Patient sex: M
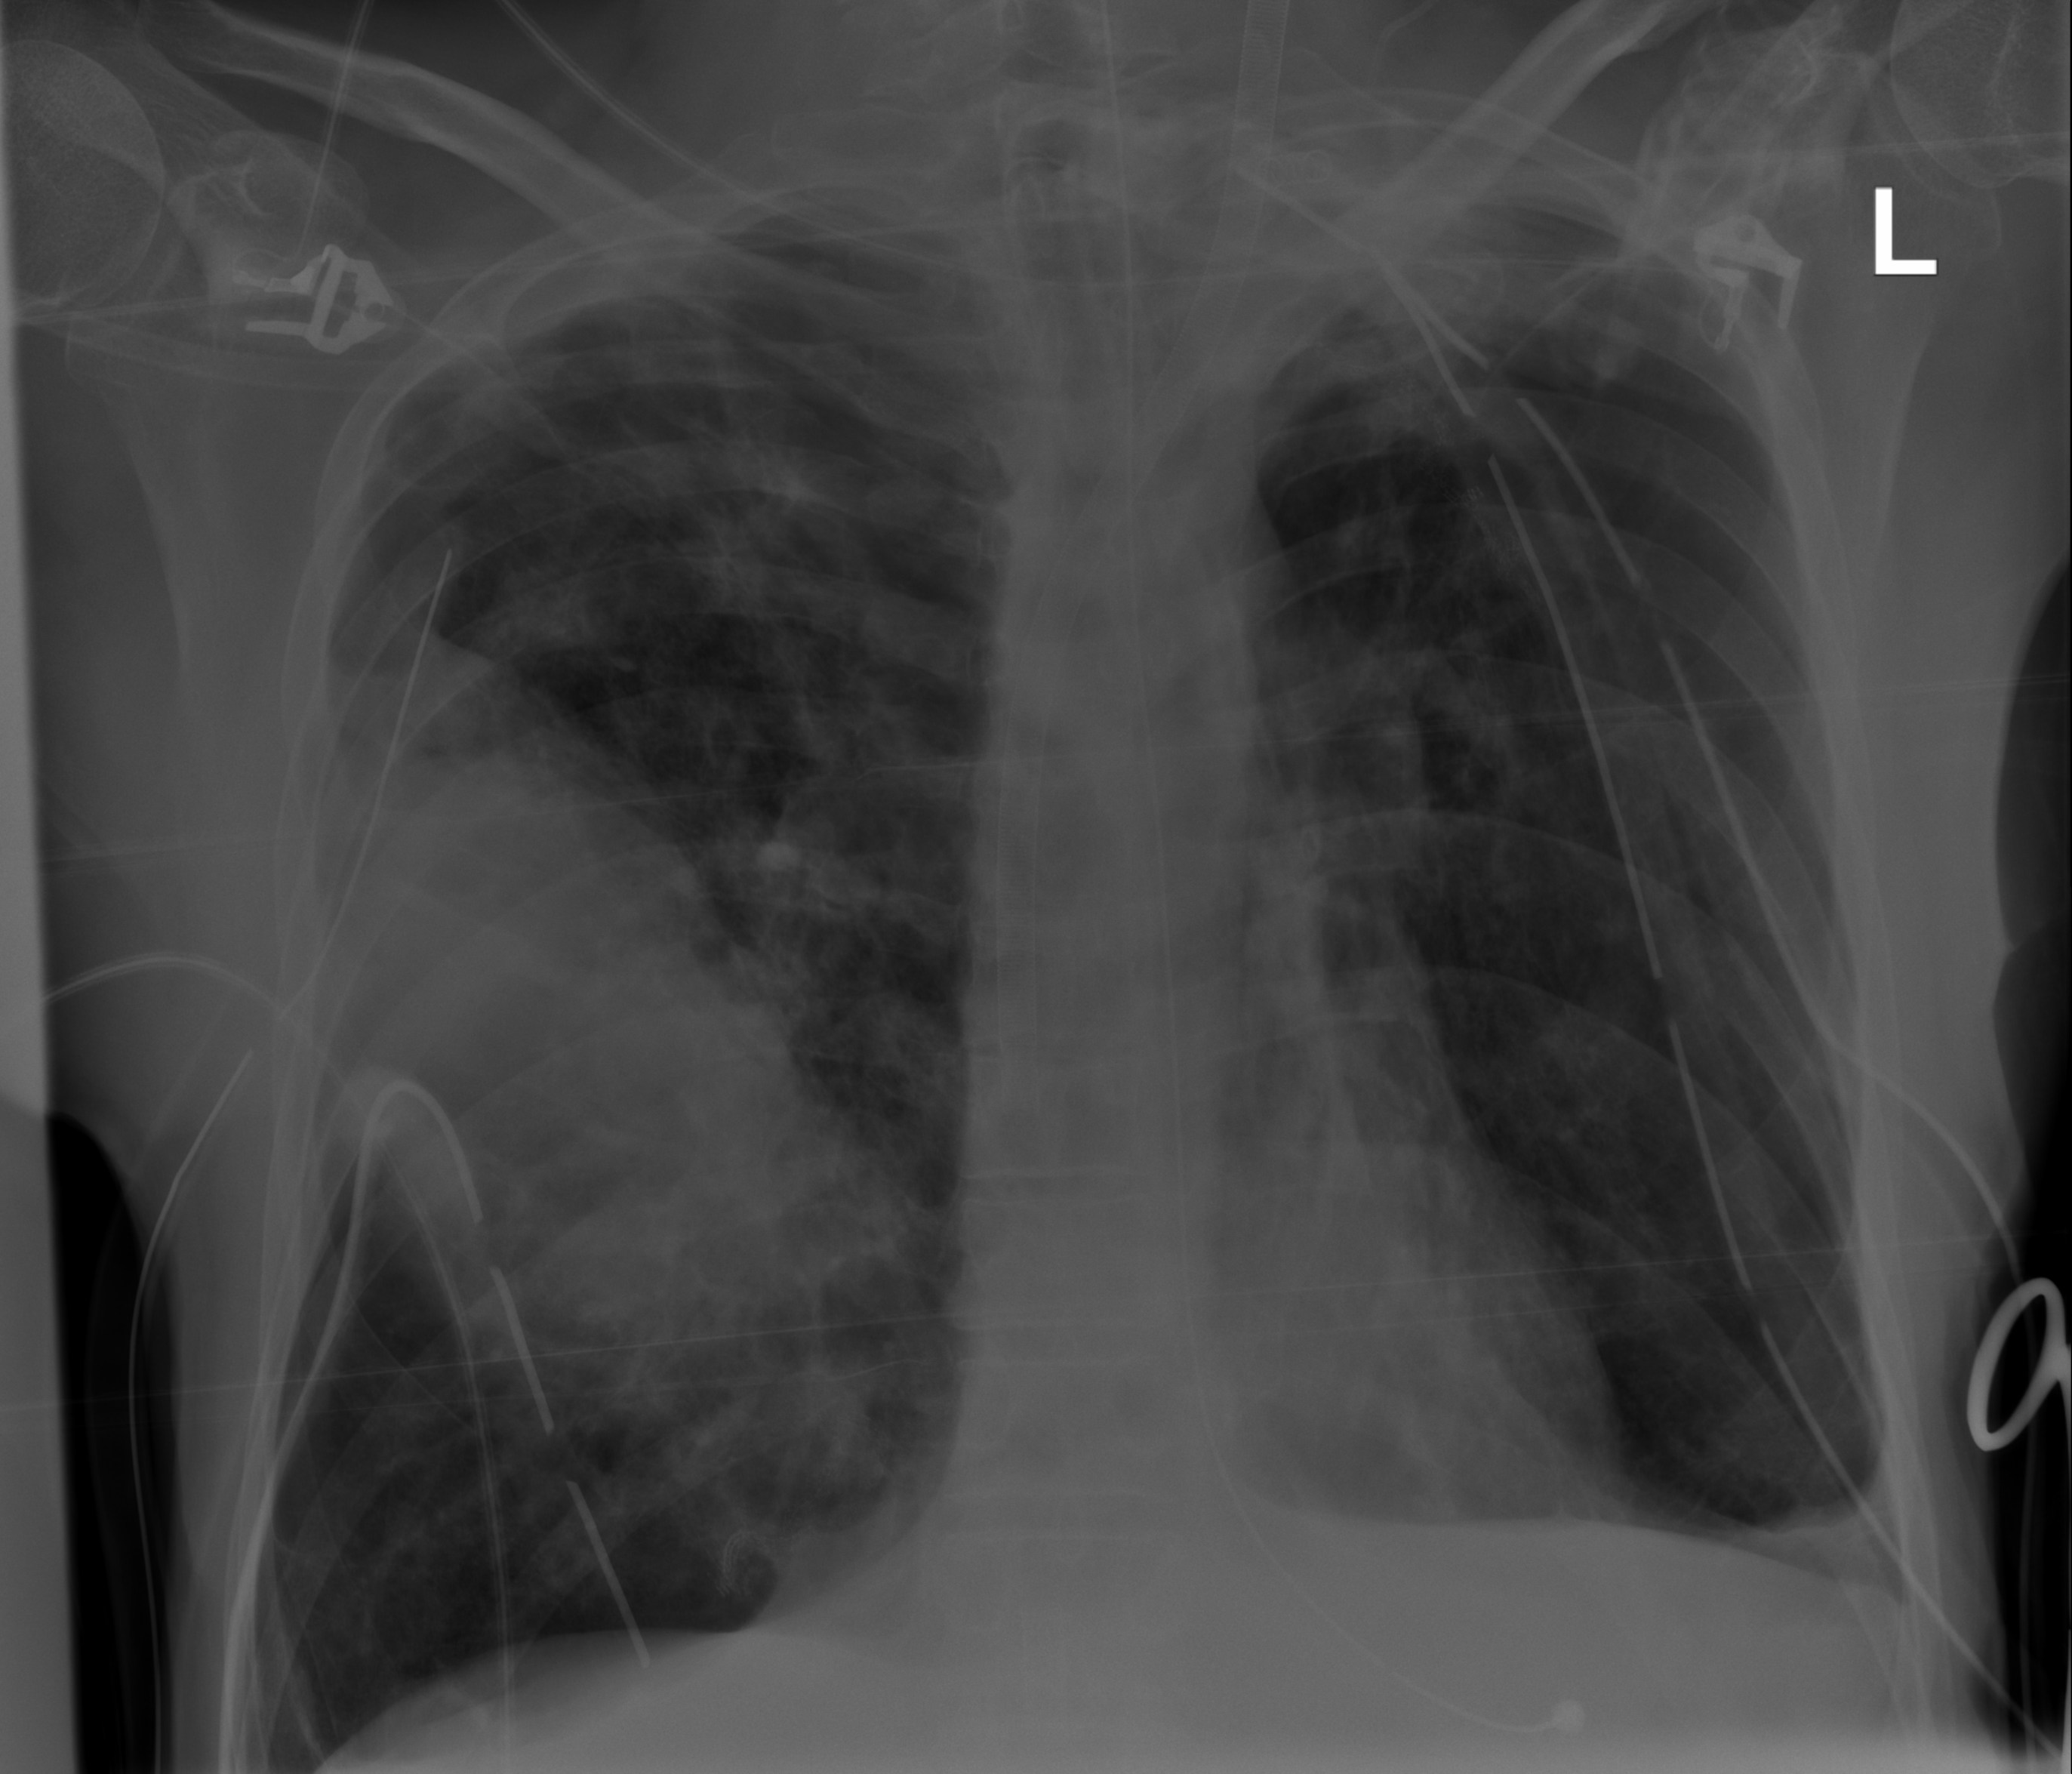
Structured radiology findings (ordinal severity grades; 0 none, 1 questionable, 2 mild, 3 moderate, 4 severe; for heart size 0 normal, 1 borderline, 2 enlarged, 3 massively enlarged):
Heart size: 0
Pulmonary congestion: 0
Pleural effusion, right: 0
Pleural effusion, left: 0
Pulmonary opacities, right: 0
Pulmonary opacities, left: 0
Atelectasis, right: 2
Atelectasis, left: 2